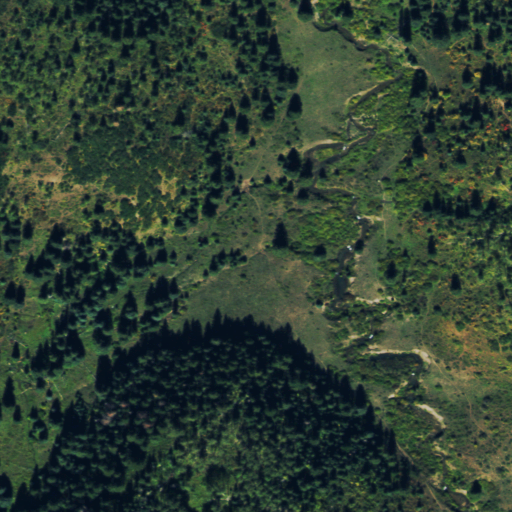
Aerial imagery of valley in Colorado named Prospect Draw containing deciduous forest, evergreen forest, shrub, and mixed forest